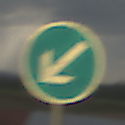
Verkehrszeichen: VorgeschriebeneVorbeifahrtLinks
Umgebung: Outdoor, RoadRail
Tageszeit: MorningAfternoon
Wetter: PartlyCloudy
Licht: Natural
Jahreszeit: NotSpecified
Kontrast: LowContrast